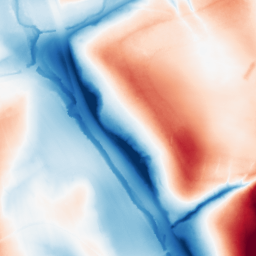
Category: classical
Decomposition family: gaussian_anisotropic
Decomposition parameters: sigma_x: 50
sigma_y: 5
Upsampling method: bspline
Upsampling parameters: scale: 8
Upsampling scale: 8